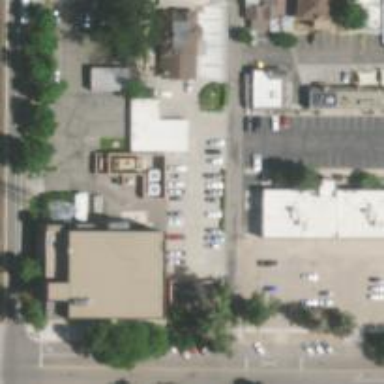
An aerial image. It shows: Alleyway designated as service road.